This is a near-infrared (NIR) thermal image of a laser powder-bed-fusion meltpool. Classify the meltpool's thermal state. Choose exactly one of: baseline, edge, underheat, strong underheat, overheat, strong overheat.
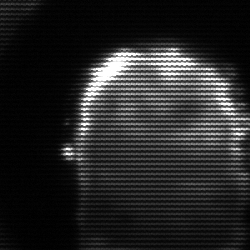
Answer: baseline